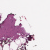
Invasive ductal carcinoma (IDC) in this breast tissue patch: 0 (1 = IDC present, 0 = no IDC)